Here is the raw acceleration-versus-time signal recorded on a bearing housing. Classify the bearing condition as one of: normal, inner_race, outer_race, ball.
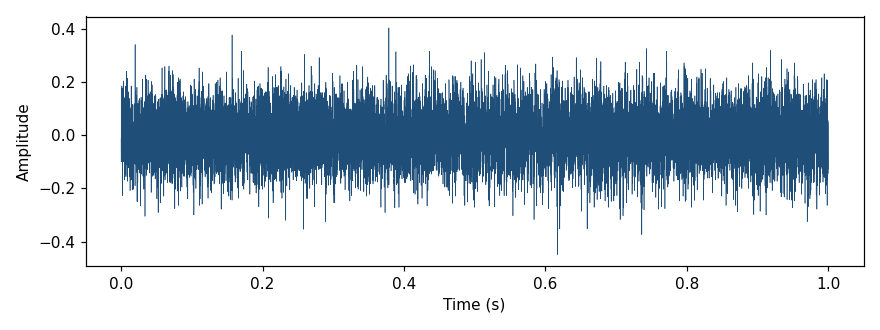
Answer: outer_race